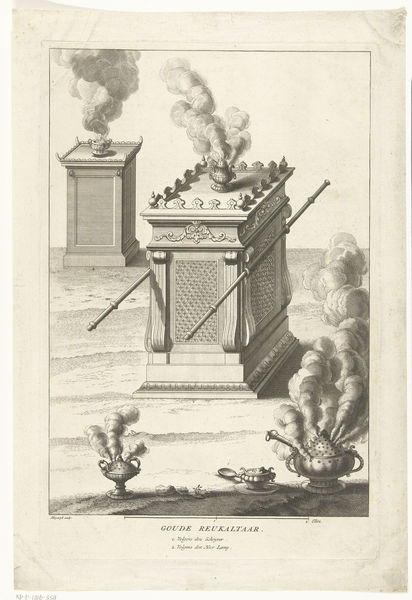
Titel: Gouden reukaltaar en wierookvaten uit de Joodse eredienst
Künstler: François van Bleyswyck
Standort: Amsterdam
Institution: Rijksmuseum
Schlagwörter: gemälde, himmel, schatten, weiß, wolken, grau, lampe, skizze, zeichnung, sockel, stein, bild, gitter, qualm, rauch, boden, blatt, kanne, papier, schrank, stab, trage, dampf, löffel, verzierung, stuck, truhe, buch, bleistift, bahre, weihrauch, gefäße, kannen, sänfte, truhen, bare, weirauch, goude